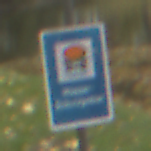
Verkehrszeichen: Wasserschutzgebiet
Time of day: MorningAfternoon
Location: Outdoor (Nature)
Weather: Overcast
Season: Autumn
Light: Natural